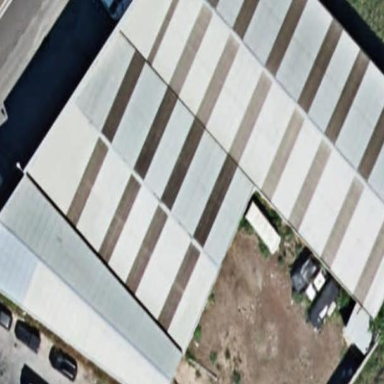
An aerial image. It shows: Industrial building.